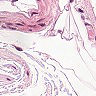
Metastatic tissue present: no